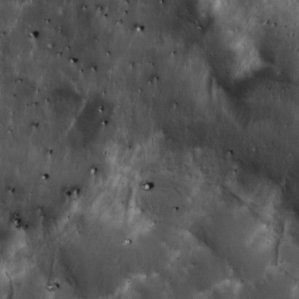
Label: non_frost